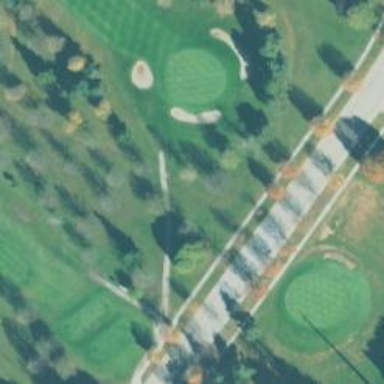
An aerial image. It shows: Service road designated as golf cart path.